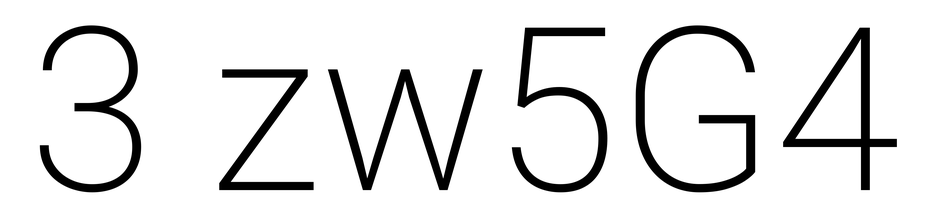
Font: Roboto_ExtraLight